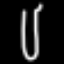
Label: fork